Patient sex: F
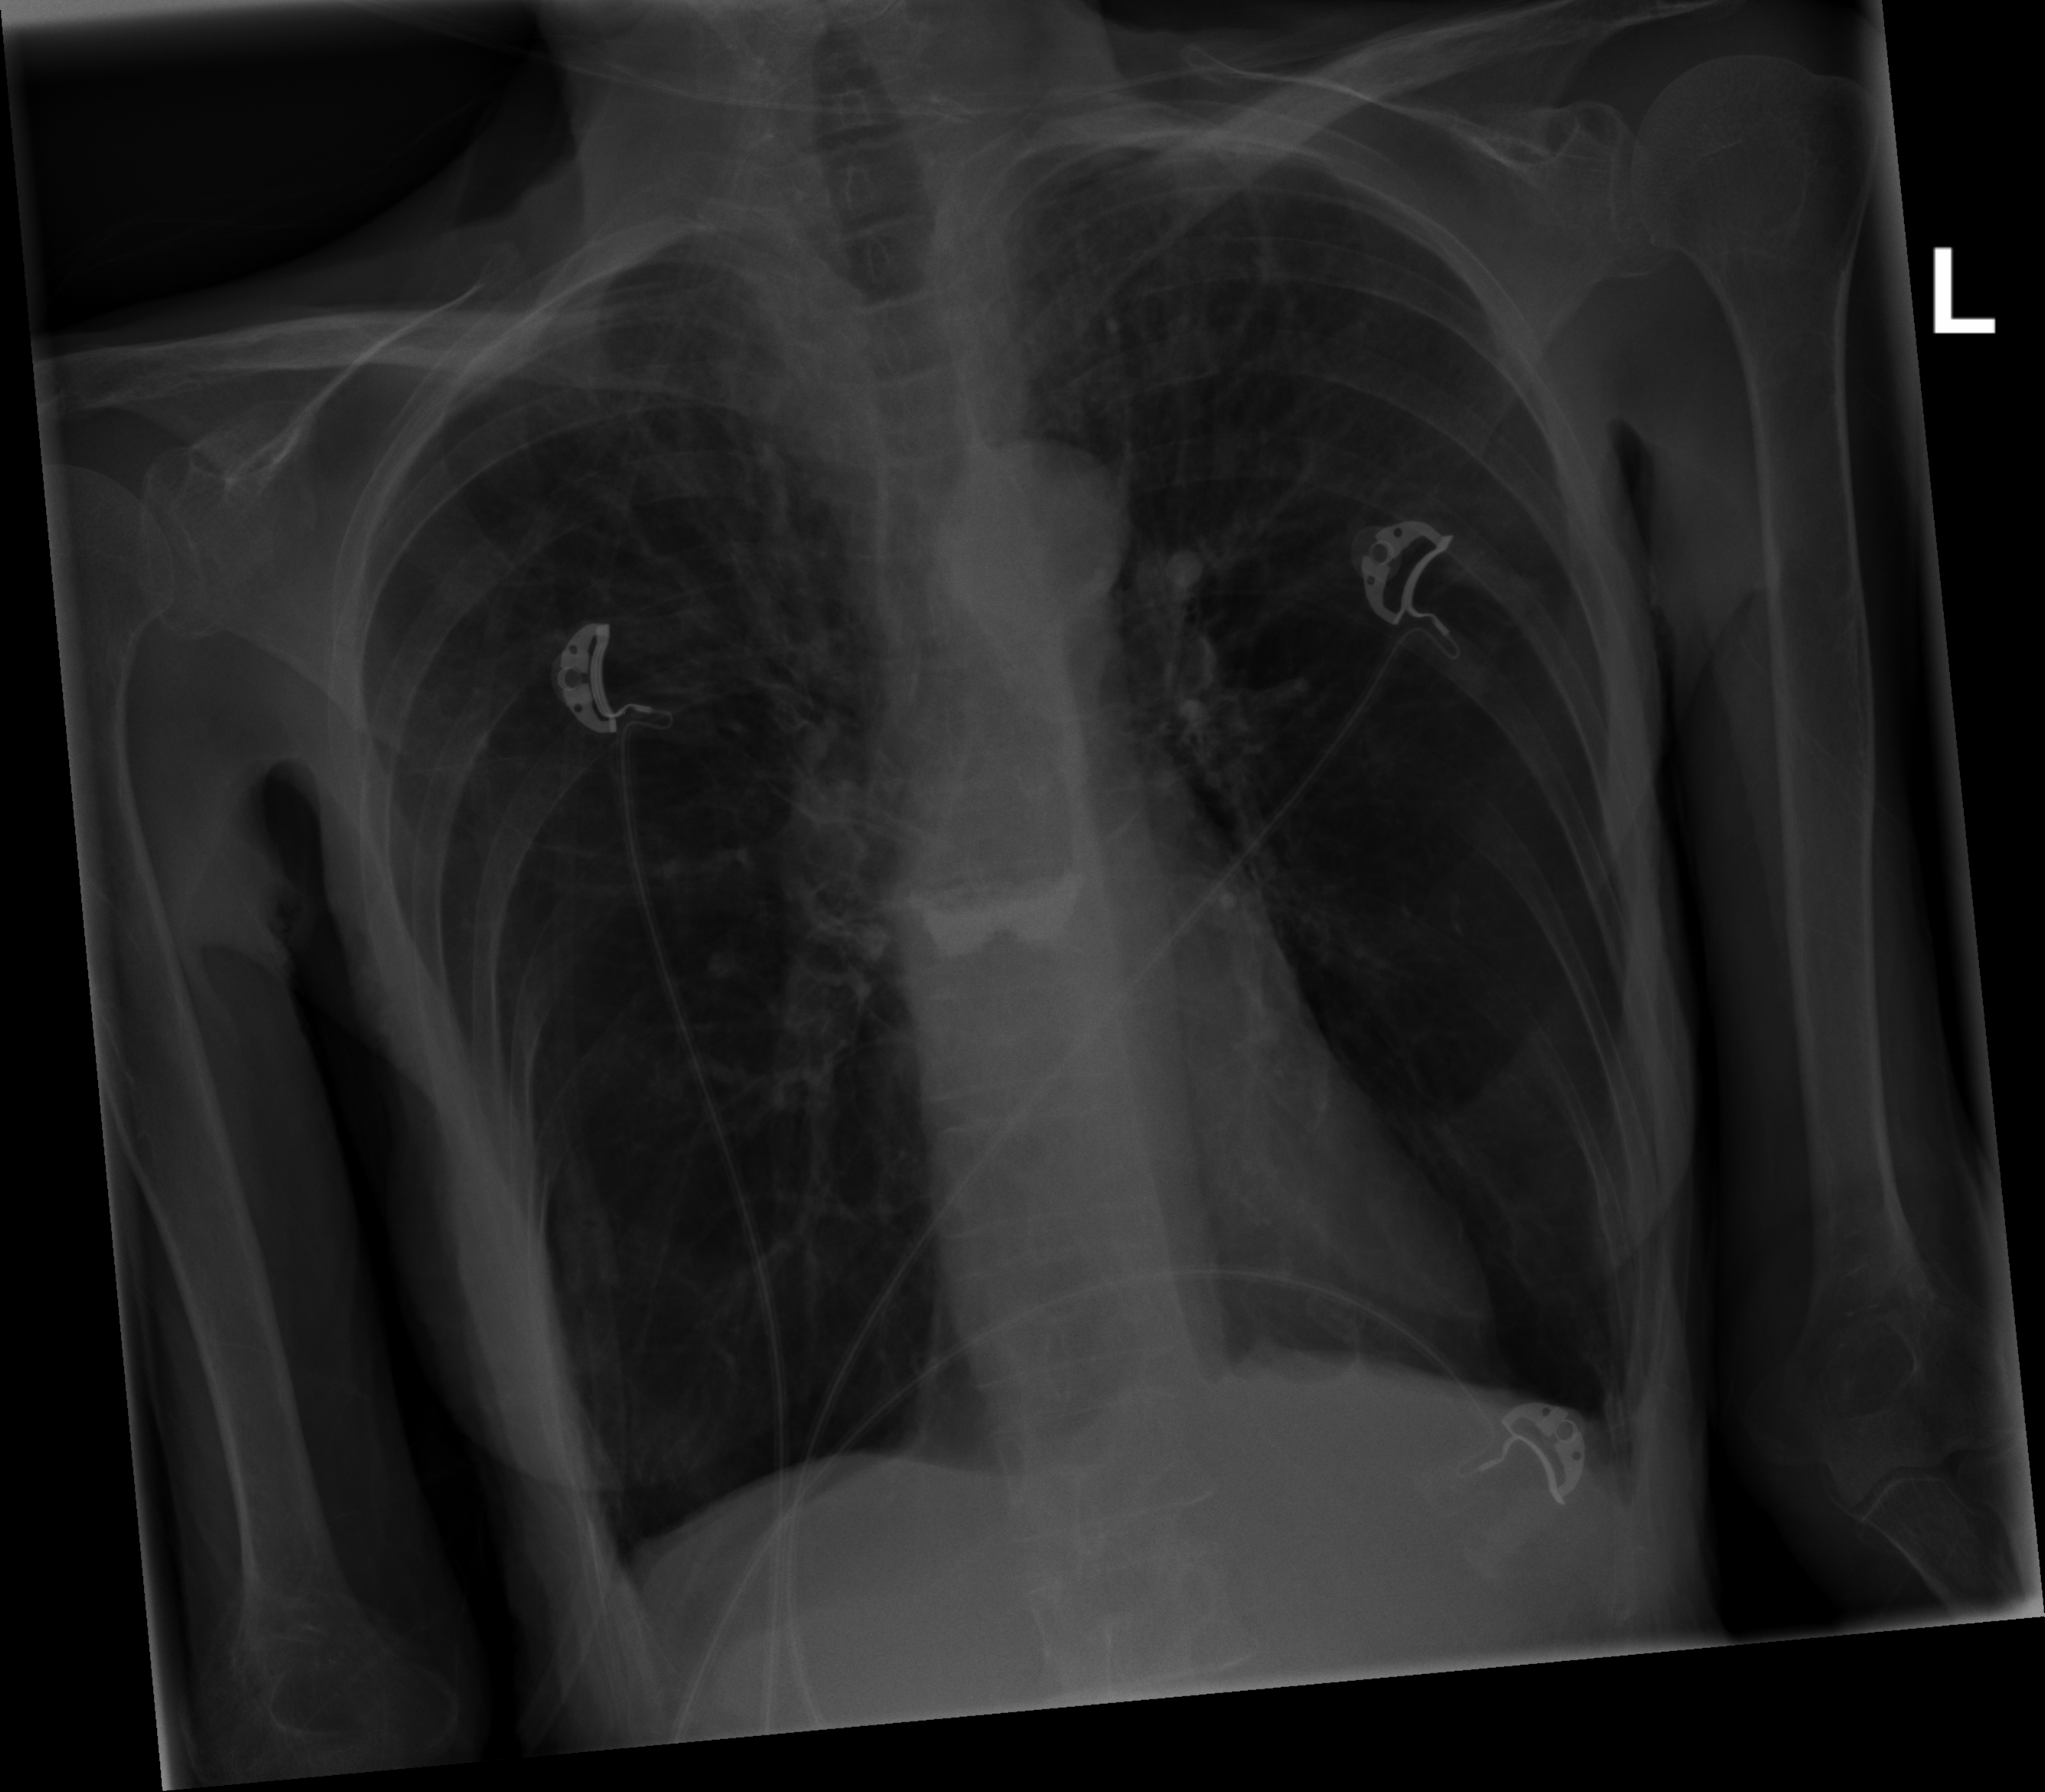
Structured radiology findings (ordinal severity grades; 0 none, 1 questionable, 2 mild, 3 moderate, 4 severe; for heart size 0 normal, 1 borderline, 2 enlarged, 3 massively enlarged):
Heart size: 0
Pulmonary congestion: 2
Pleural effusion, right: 0
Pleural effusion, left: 2
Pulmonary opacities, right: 0
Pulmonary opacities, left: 0
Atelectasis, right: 0
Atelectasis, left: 0